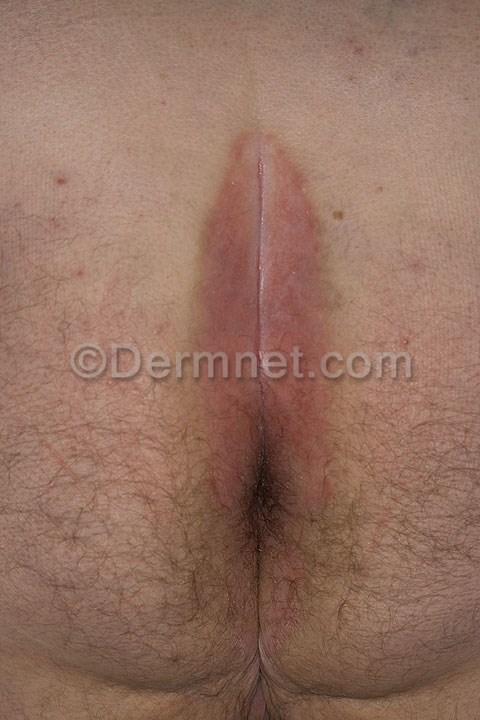
Disease: Psoriasis pictures Lichen Planus and related diseases